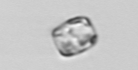
Label: Thalassiosira